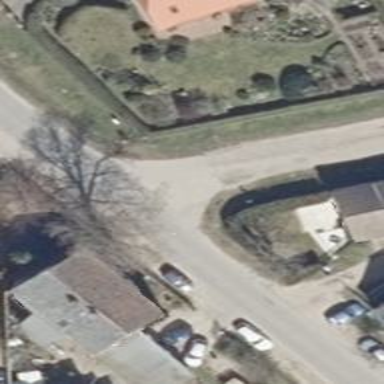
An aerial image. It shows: Residential road with concrete surface.